Interaction volume radius: 5 \u00c5
Interaction volume height: 10 \u00c5
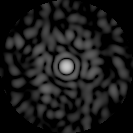
Disorder parameter: 0.8505